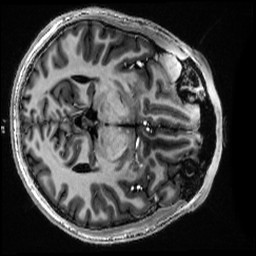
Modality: MP2RAGE
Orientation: axial
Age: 27
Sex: male
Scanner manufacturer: siemens
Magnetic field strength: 6.98 T
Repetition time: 6 s
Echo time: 0.00283 s